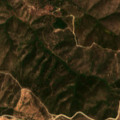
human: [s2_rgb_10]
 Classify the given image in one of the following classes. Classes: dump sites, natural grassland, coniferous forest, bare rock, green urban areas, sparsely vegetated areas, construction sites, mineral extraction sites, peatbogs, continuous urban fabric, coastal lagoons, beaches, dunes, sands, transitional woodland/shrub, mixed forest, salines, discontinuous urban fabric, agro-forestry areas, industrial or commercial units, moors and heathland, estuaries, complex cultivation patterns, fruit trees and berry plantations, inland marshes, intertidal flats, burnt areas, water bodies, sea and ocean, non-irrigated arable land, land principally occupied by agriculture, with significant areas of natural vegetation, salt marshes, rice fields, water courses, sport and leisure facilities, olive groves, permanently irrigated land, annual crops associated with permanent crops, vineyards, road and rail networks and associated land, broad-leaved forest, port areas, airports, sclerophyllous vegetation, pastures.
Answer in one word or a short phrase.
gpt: sclerophyllous vegetation, transitional woodland/shrub